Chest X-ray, PA view. Patient: 38 years old, sex M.
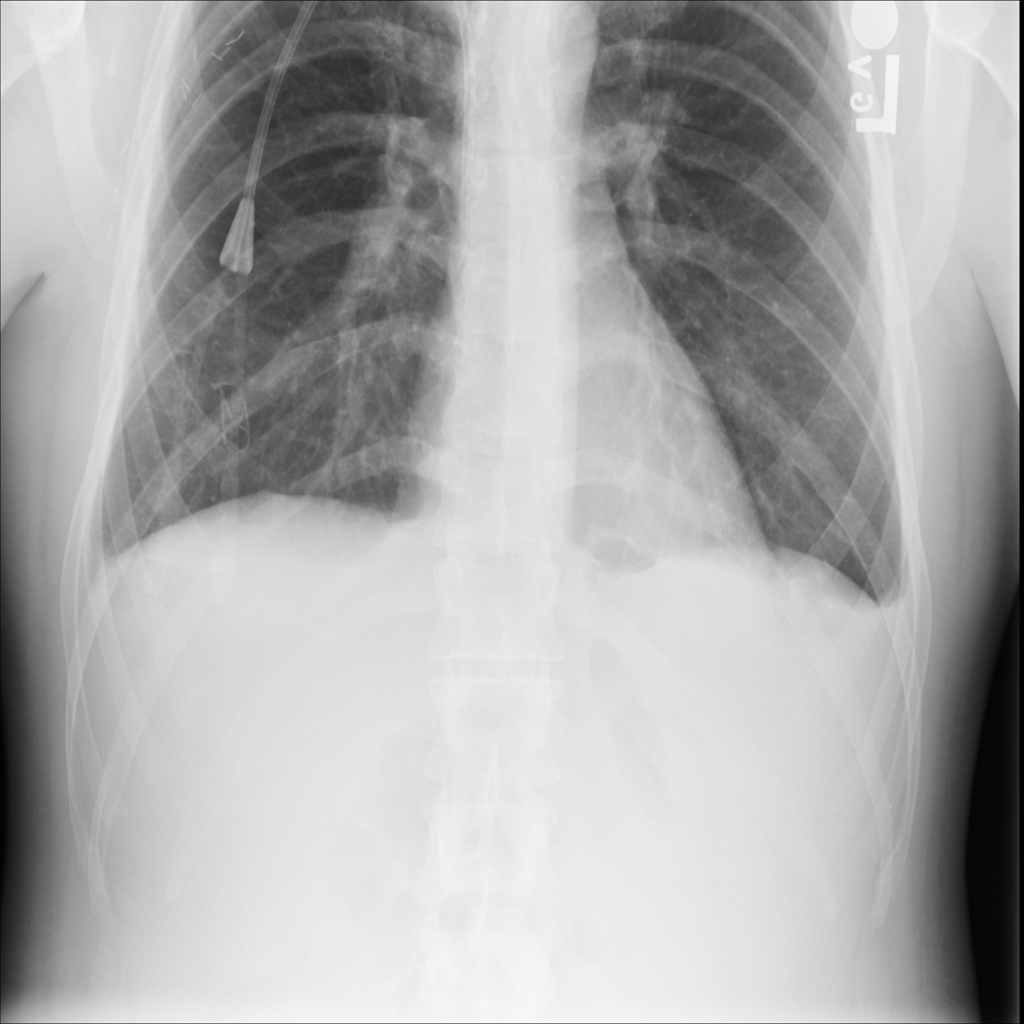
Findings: Effusion